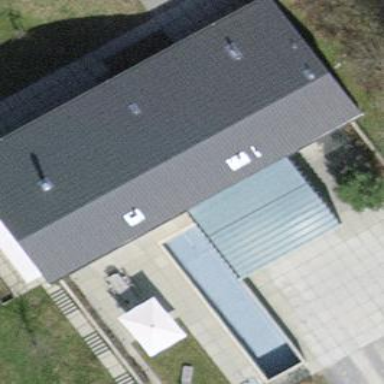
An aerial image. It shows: View of roof of building.